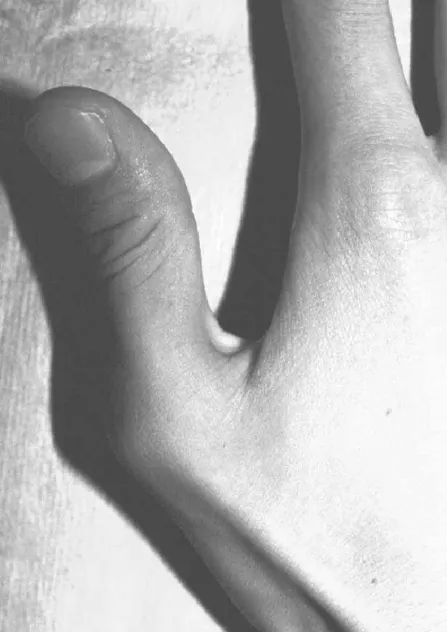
The patient was unable to fully extend the right metacarpophalangeal (MCP) joint.
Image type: medical_photograph (skin_photograph)